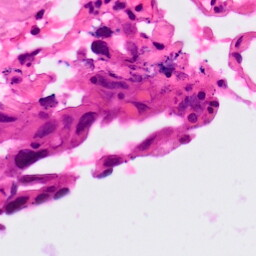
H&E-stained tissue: Lung